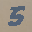
Label: 5